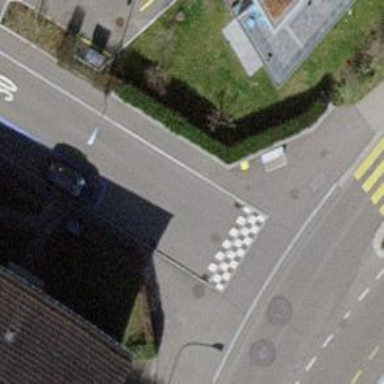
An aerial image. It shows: Post box is visible.